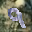
Label: 9